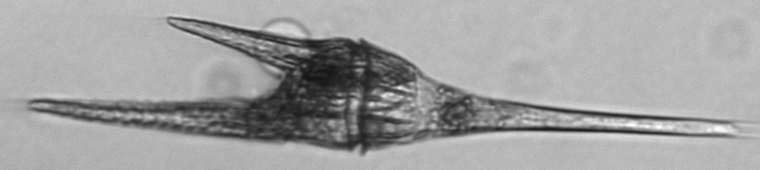
Label: Tripos_furca